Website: home-depot
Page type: added-to-cart
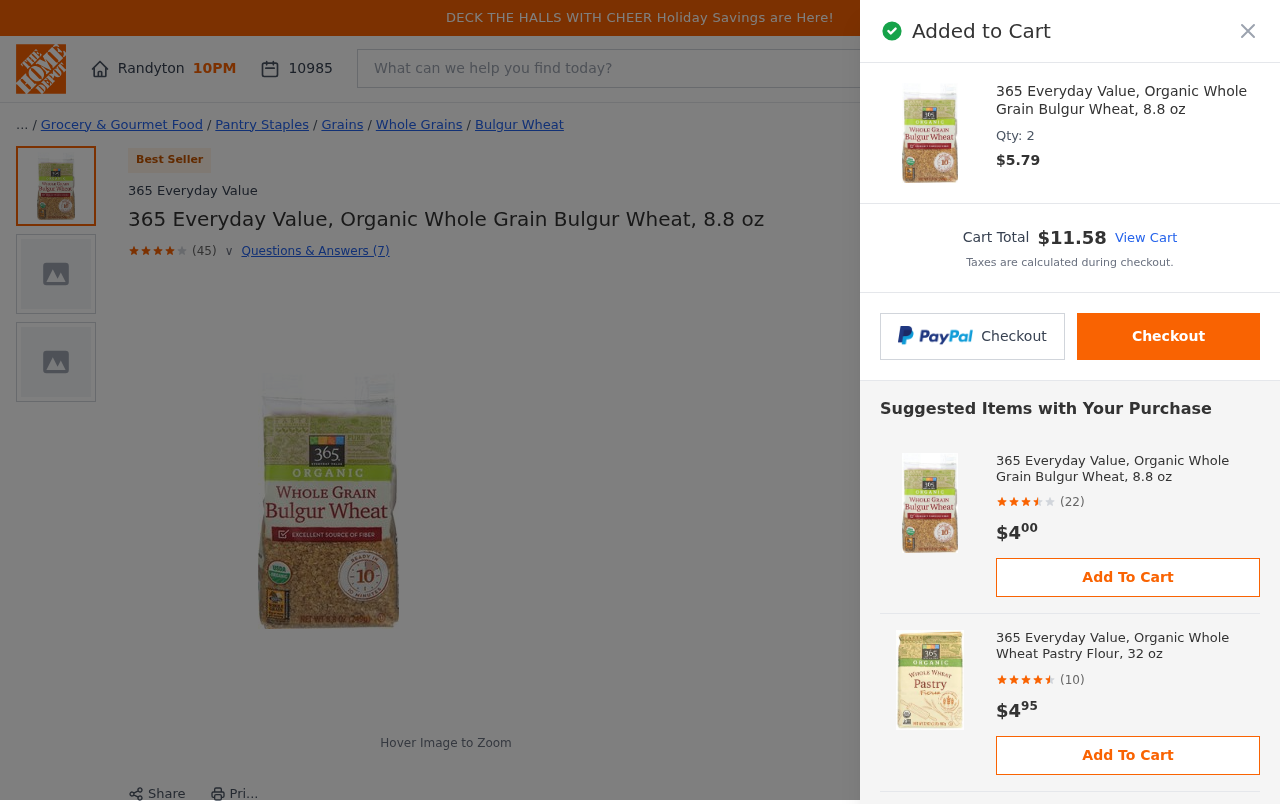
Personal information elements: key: PII_CITY
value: Randyton
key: PII_POSTCODE
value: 10985
Product elements: key: PRODUCT1_BRAND
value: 365 Everyday Value
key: PRODUCT1_BREADCRUMB
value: Grocery & Gourmet Food
Pantry Staples
Grains
Whole Grains
Bulgur Wheat
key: PRODUCT1_NAME
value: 365 Everyday Value, Organic Whole Grain Bulgur Wheat, 8.8 oz
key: PRODUCT1_NUM_RATINGS
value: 45
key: PRODUCT1_PRICE
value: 5.79
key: PRODUCT1_QUANTITY
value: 2
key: PRODUCT1_RATING
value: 4.4
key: PRODUCT2_NAME
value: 365 Everyday Value, Organic Whole Grain Bulgur Wheat, 8.8 oz
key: PRODUCT2_NUM_RATINGS
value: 22
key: PRODUCT2_PRICE
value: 4
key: PRODUCT2_RATING
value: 3.5
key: PRODUCT3_NAME
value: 365 Everyday Value, Organic Whole Wheat Pastry Flour, 32 oz
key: PRODUCT3_NUM_RATINGS
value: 10
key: PRODUCT3_PRICE
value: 4.95
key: PRODUCT3_RATING
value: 4.5
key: PRODUCT4_NAME
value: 365 EVERYDAY VALUE Organic Whole Wheat Spaghetti, 16 OZ
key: PRODUCT4_PRICE
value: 3.49
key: PRODUCT5_NAME
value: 365 Everyday Value, Organic Whole Wheat Flour Tortillas, 6 ct
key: PRODUCT5_NUM_RATINGS
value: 4794
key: PRODUCT5_PRICE
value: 4.99
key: PRODUCT5_RATING
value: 3.8
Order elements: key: ORDER_TOTAL
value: $11.58
Search elements: key: HEADER_SEARCH
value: What can we help you find today?